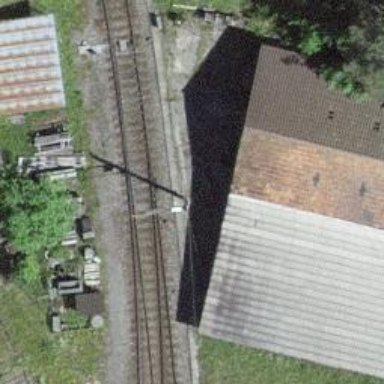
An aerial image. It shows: Railway switch.